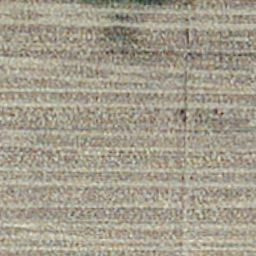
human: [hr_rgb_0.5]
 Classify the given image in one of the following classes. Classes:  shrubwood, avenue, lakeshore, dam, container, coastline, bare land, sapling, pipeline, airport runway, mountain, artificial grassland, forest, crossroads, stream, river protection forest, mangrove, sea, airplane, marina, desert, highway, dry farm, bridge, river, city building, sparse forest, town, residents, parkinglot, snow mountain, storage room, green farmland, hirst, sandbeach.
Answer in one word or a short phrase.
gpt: dry farm